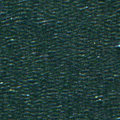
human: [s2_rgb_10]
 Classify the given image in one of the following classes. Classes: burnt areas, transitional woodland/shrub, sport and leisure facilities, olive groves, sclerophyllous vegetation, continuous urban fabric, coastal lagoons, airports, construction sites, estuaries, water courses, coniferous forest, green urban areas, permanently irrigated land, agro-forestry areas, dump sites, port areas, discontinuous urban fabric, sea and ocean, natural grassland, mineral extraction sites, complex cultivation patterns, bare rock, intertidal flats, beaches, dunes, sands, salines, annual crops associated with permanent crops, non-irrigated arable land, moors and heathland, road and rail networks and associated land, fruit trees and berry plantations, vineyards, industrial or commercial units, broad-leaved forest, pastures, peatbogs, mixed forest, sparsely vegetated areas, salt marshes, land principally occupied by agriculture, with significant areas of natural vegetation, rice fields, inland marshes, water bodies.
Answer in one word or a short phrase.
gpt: sea and ocean